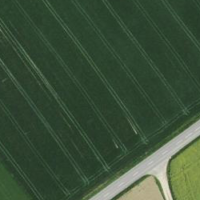
EUNIS habitat code: 52
Species observed at this site:
Alauda arvensis
Grus grus